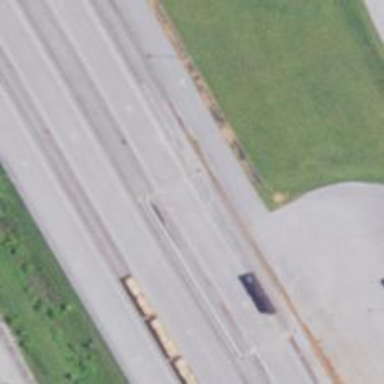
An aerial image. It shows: Rail spur service.